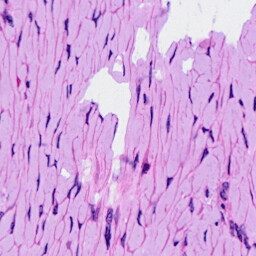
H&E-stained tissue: Ovarian